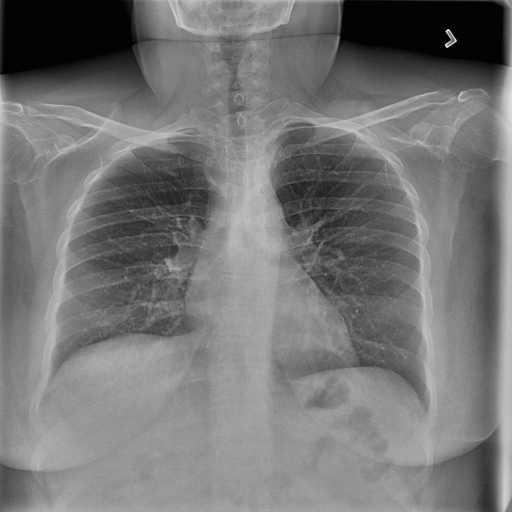
Finding: NORMAL